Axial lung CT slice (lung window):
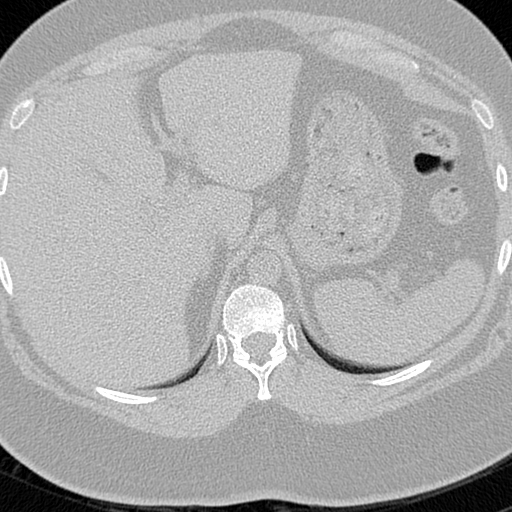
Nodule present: no